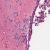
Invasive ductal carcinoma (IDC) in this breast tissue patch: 0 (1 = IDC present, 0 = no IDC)